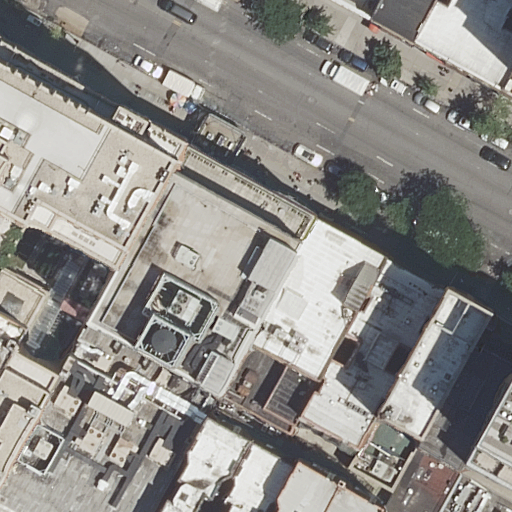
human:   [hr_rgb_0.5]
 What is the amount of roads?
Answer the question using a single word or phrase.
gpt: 1

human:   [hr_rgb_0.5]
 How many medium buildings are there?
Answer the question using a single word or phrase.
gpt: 8

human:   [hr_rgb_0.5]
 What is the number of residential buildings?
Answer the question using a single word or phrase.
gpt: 15

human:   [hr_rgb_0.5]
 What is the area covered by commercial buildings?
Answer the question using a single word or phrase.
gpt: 16m2

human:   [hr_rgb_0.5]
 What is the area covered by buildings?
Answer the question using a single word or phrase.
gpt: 6491m2

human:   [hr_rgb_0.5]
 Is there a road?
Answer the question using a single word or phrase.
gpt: yes

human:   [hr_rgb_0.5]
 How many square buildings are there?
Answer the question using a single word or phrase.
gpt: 0

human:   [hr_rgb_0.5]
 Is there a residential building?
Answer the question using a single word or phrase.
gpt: yes

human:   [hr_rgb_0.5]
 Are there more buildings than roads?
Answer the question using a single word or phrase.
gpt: yes

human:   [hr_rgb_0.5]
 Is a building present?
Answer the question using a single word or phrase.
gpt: yes

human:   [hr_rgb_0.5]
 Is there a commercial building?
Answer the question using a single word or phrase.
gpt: yes

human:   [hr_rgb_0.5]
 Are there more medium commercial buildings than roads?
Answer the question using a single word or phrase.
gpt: no

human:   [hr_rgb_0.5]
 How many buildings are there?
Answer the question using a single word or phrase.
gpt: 16

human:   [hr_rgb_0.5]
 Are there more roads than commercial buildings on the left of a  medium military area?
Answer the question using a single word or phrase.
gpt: yes

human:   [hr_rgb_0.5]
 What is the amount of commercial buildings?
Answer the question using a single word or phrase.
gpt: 1

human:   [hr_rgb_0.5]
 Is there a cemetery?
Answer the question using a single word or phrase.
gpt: no

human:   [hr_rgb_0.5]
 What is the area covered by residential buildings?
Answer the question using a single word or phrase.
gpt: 6475m2

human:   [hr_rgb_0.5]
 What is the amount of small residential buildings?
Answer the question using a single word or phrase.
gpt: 4

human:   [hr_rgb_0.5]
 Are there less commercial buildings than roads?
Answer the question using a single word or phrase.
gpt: no

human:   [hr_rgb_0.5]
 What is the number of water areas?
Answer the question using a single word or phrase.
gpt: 0

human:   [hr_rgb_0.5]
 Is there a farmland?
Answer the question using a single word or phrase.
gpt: no

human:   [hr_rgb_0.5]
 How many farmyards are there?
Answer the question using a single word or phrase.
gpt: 0

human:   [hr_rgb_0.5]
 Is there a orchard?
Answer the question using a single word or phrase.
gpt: no

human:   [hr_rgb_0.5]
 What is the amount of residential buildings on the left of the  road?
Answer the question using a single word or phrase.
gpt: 5

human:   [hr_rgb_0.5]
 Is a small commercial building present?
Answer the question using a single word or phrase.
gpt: yes

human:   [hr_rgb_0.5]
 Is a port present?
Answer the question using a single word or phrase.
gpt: no

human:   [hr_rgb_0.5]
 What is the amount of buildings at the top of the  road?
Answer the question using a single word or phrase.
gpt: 4

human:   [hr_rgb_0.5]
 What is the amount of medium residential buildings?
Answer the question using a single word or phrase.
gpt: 8

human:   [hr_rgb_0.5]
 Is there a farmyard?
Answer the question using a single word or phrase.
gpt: no

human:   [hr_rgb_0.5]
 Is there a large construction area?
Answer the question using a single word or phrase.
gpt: no

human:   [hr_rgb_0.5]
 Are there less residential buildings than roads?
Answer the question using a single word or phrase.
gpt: no

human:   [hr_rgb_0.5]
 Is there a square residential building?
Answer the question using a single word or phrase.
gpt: no

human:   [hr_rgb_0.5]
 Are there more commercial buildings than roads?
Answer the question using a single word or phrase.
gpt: no

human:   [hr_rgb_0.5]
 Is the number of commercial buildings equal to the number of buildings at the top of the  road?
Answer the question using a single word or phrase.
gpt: no

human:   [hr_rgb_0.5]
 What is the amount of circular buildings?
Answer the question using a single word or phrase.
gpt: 0

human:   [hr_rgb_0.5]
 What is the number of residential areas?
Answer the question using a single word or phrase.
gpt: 0

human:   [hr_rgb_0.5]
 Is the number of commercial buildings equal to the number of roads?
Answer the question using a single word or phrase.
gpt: yes

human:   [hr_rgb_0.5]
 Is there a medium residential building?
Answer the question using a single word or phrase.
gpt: yes

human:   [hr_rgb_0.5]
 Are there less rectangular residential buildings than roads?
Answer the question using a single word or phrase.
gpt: no

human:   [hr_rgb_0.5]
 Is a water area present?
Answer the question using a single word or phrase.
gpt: no

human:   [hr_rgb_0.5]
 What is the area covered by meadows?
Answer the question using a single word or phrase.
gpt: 0m2

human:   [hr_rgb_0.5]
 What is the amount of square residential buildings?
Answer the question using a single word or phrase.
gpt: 0

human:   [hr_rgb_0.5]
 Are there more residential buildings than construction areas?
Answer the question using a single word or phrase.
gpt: yes

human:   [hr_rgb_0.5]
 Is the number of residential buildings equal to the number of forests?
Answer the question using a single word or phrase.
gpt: no

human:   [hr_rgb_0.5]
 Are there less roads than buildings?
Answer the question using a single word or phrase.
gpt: yes

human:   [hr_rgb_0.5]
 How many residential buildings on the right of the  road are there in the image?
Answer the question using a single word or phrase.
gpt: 6

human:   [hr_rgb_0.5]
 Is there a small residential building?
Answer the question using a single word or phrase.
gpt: yes

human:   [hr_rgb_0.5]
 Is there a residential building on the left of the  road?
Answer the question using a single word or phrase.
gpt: yes

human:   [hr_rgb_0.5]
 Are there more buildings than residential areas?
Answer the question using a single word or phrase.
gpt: yes

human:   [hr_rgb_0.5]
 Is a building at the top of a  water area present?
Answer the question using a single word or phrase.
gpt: no

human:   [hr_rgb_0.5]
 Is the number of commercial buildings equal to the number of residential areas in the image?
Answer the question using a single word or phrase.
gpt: no

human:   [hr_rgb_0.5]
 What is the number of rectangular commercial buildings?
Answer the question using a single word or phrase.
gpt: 1

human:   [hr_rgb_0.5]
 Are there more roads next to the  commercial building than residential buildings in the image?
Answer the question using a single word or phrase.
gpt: no

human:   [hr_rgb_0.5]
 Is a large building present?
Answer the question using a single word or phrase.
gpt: yes

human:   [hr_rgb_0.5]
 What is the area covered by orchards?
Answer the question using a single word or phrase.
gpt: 0m2

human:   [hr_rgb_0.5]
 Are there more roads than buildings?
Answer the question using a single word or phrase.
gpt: no

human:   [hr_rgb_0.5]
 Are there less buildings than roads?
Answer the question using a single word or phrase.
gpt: no

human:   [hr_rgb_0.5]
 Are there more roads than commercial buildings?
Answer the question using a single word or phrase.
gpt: no

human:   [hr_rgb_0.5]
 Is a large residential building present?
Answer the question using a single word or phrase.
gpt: yes

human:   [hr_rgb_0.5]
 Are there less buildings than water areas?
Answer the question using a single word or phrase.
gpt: no

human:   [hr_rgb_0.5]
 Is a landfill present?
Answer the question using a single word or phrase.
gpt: no

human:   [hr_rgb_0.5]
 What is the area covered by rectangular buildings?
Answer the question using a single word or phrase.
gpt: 683m2

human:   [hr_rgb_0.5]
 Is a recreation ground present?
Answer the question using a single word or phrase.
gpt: no

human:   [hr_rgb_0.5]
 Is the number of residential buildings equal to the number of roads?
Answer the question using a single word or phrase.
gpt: no